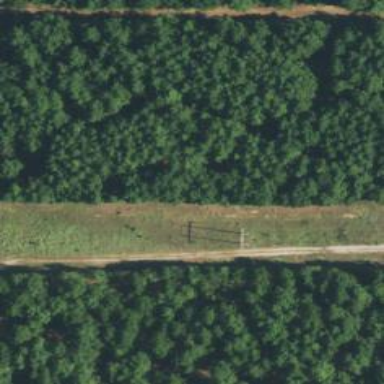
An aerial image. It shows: Evergreen forest with needle-leaved trees.